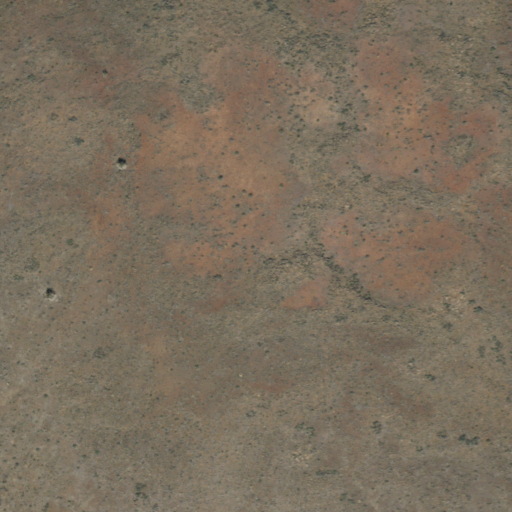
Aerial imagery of mountain in Arizona named Joes Hill containing only grassland